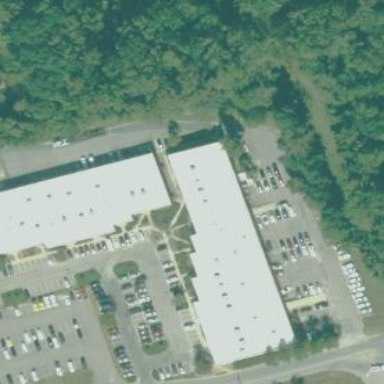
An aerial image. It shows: Commercial building.